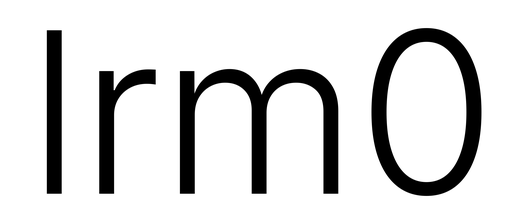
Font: Inter_Light